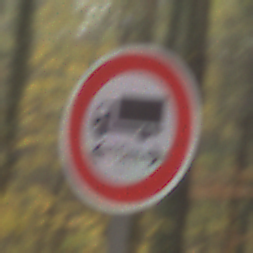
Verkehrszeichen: TatsaechlicheLaenge
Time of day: MorningAfternoon
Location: Outdoor (Nature)
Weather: Overcast
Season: Autumn
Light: Natural